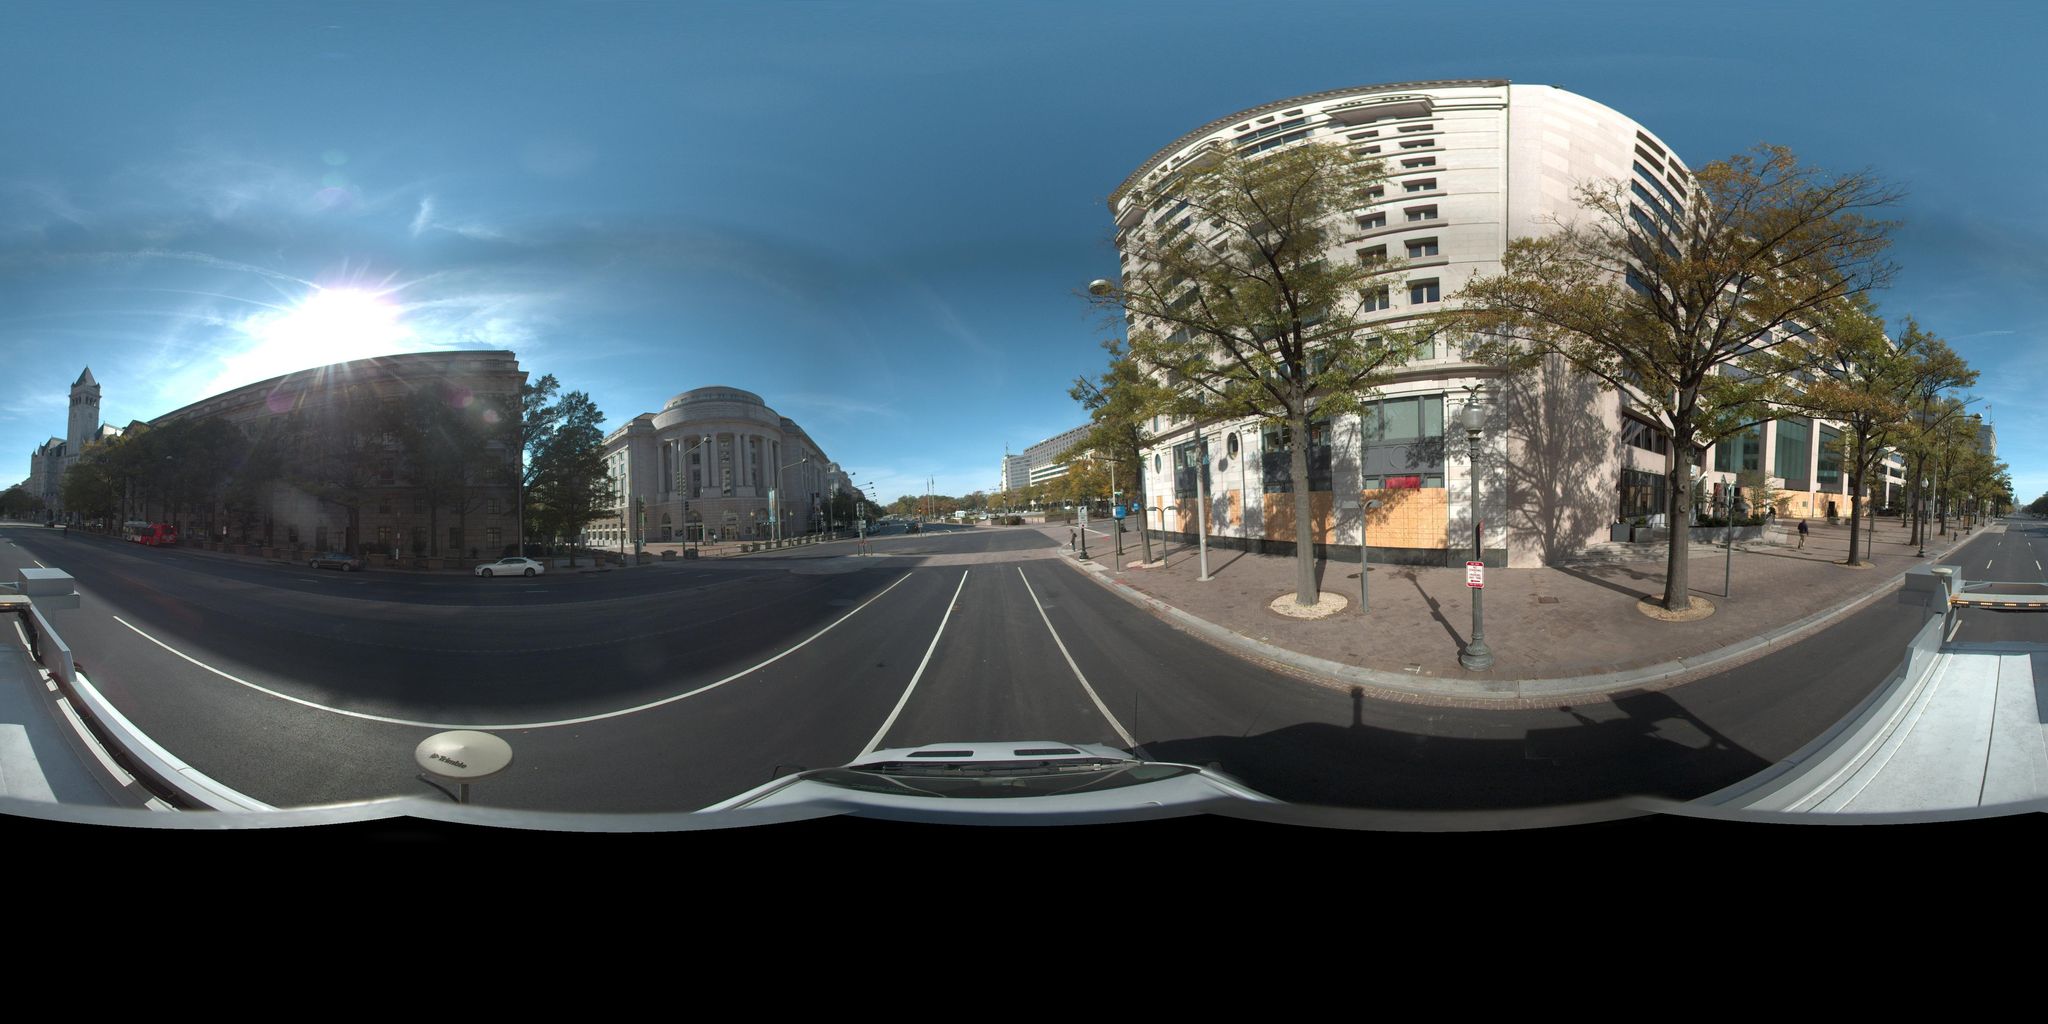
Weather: clear
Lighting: day
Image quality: good
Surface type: cycling surface
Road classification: primary
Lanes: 4
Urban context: urban centre
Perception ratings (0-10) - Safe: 0.88, Lively: 5.8, Beautiful: 2.75, Boring: 5.42, Depressing: 3.45, Wealthy: 5.65